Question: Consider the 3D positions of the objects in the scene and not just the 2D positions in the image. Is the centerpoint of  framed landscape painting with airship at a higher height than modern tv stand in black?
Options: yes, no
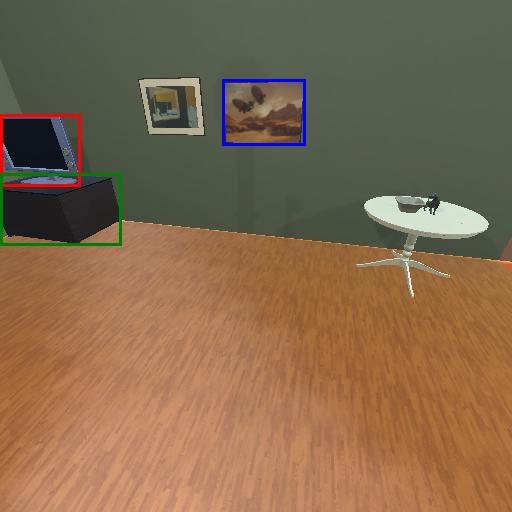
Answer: yes